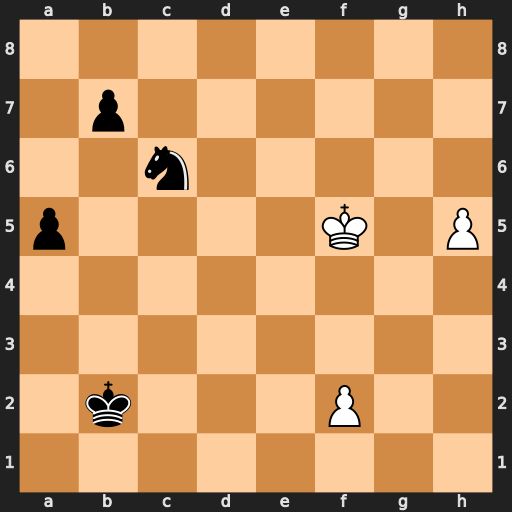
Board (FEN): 8/1p6/2n5/p4K1P/8/8/1k3P2/8
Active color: w
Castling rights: -
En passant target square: -
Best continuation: h6 Ne7+ Kg5